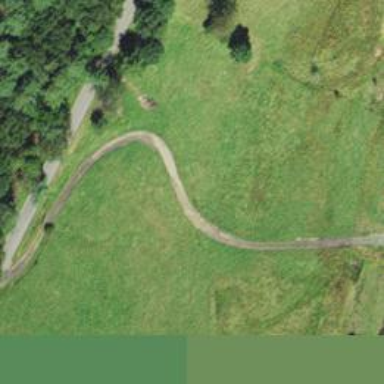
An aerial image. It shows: Unclassified road.